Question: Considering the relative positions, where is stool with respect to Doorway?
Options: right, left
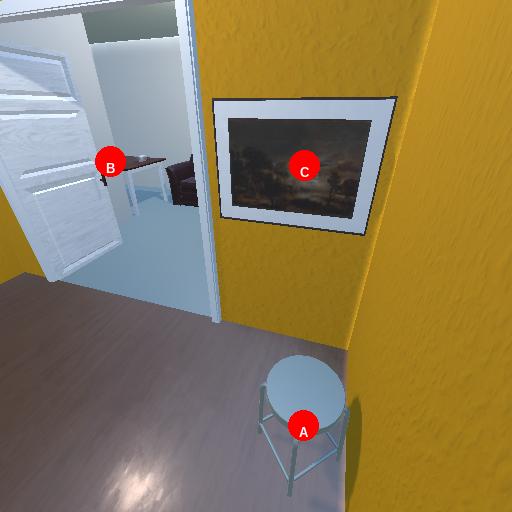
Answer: right